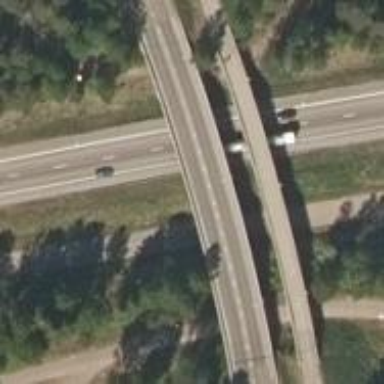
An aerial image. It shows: Asphalt motorway categorized as trunk road.